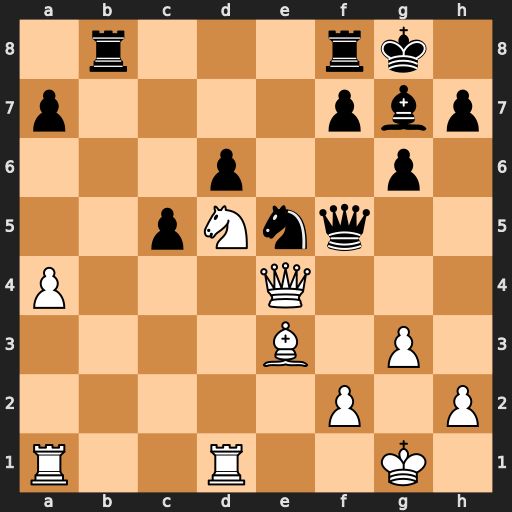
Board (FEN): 1r3rk1/p4pbp/3p2p1/2pNnq2/P3Q3/4B1P1/5P1P/R2R2K1
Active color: w
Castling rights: -
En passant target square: -
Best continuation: Ne7+ Kh8 Nxf5